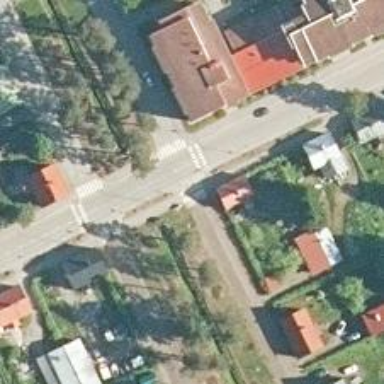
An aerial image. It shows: Residential road.